Question: I have this situation where I have 2 dropdown which is pretty much looks like and I want this:

1. When we hover on item 5, dropdown B will appear
2. When we mouseout from item 5 there will be a timeout (1-2) second to trigger a function to hide dropdown B
3. But if within the timeout we mouseover to dropdown B then the timeout will be reset and dropdown B will not be hidden
I tried these condition, where '#nested' is the id of and is the
'''
var closeNestedDropdown = function(){
$('#dropdown2').hide();
}
$('#nested,#dropdown2').on('mouseover', function(e){
$('#dropdown2').show();
clearTimeout(timeout);
});
$('#nested,#dropdown2').on('mouseout', function(e){
timeout = setTimeout(closeNestedDropdown, 1000);
});
'''
Or please refer to this <URL>, I have tried some ways but none works yet, can't figure out an idea how to do that.
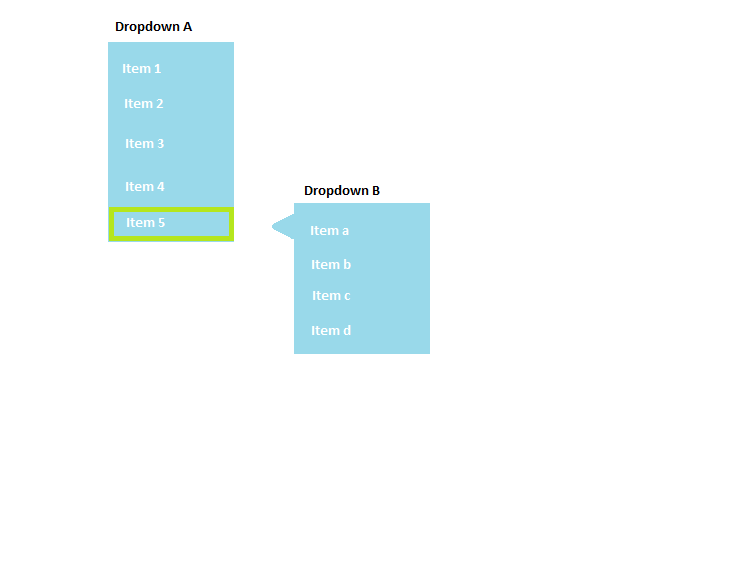
Answer: '''
var closeNestedDropdown = function(){
$('#dropdown2').hide();
}
$('#nested').on('mouseover', function(e){ //remove the #dropdown2
$('#dropdown2').show();
clearTimeout(timeout);
});
$('#nested').on('mouseout', function(e){ //remove the #dropdown2
timeout = setTimeout(closeNestedDropdown, 1000);
});
'''